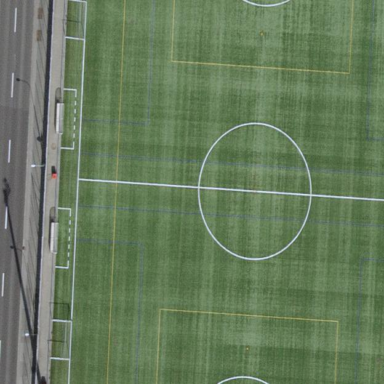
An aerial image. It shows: Soccer pitch for leisure land activities.